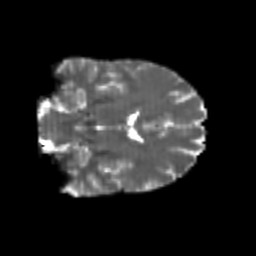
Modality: T2w
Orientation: coronal
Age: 25
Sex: female
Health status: healthy
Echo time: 0.074 s